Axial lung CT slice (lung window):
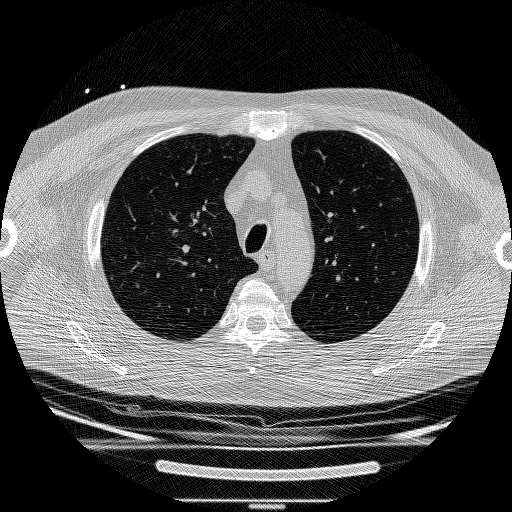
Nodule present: no